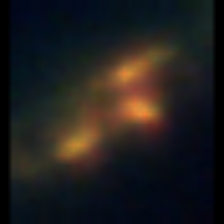
Taxon: Diatom_aggregate
Group: Diatoms